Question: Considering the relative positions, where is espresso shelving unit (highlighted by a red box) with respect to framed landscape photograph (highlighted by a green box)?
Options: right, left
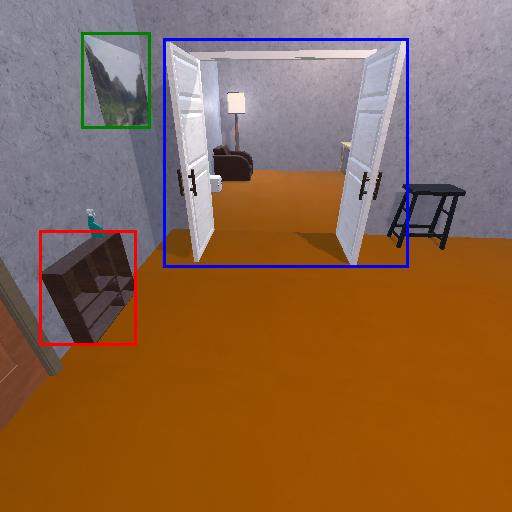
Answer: right